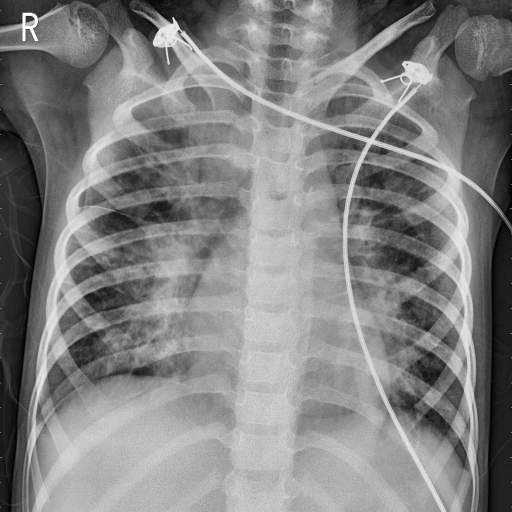
Finding: PNEUMONIA